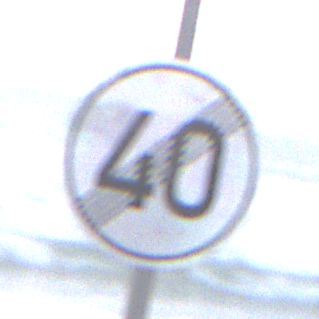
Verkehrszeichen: EndeGeschwindigkeit40
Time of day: SunriseSunset
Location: Outdoor (Beach)
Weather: Overcast
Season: NotSpecified
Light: Natural